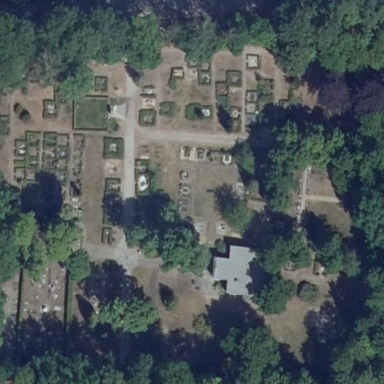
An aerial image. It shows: Cemetery.